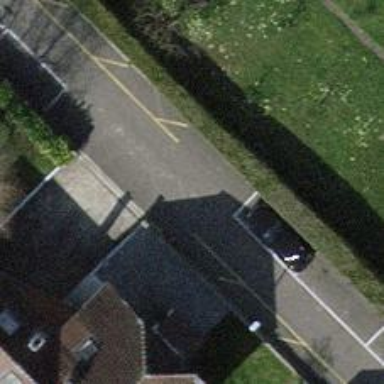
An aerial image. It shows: Unmarked crossing on asphalt footway.